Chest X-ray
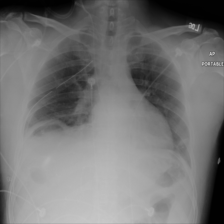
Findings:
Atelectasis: positive
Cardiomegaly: negative
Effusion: negative
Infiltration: negative
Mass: negative
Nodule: negative
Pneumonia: negative
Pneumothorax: negative
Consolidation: negative
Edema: negative
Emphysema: negative
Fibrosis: negative
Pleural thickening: negative
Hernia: negative